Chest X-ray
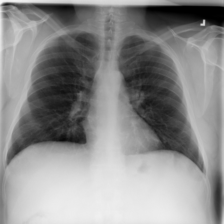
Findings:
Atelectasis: negative
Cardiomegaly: negative
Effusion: negative
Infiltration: negative
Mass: negative
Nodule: negative
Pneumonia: negative
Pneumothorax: negative
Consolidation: negative
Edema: negative
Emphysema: negative
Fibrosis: negative
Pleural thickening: negative
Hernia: negative